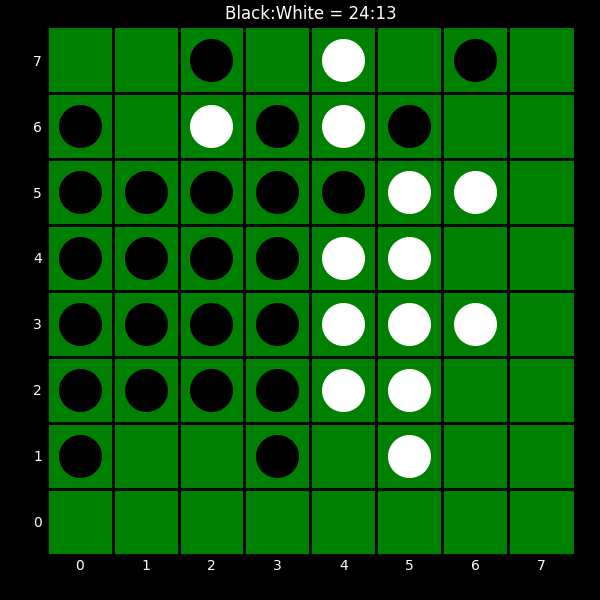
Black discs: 24
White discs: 13